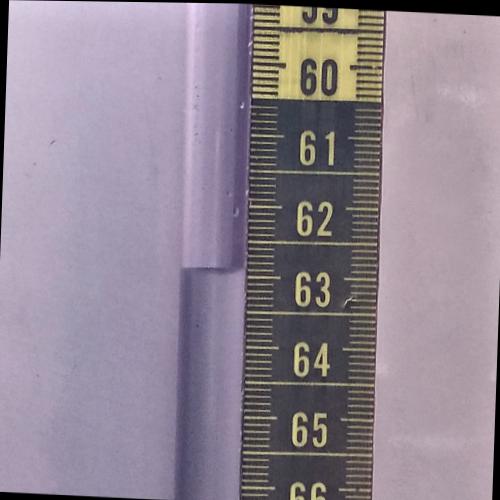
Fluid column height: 62.9 cm